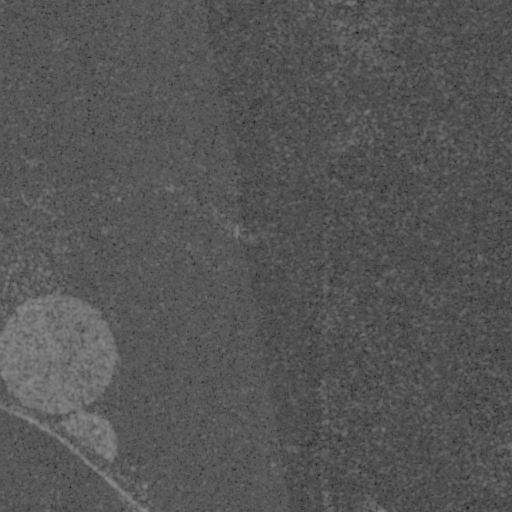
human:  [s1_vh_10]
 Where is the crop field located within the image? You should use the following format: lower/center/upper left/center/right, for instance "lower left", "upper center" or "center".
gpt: The crop field is located in the upper right of the image.
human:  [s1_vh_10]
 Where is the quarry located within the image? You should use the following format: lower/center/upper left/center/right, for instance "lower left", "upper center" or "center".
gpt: There is no quarry in the image.

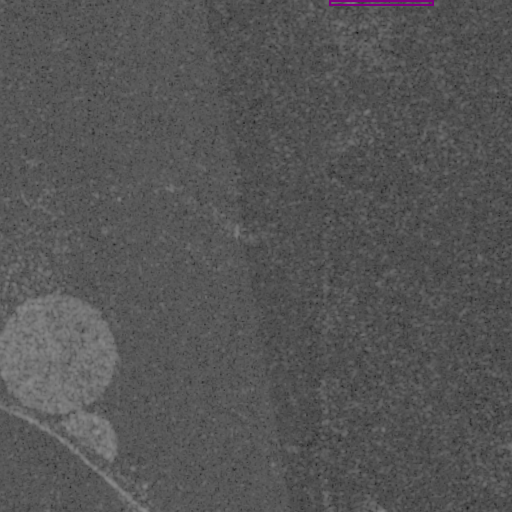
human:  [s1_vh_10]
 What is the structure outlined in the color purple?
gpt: The structure outlined in purple is a crop field.
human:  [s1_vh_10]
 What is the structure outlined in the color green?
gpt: There is no green outline.